Question: In the process of making a Wordpress post parser for my personal website but hitting some behaviour I can't explain.
Here's the code:
'''
// Wordpress uses <p></p> sections for new lines
$sections = $doc->getElementsByTagName('p');
foreach ($sections as $section)
{
$hasChilderen = $section->hasChildNodes();
$contents = $section->nodeValue;
// If we have text, assume we are a paragraph (for the time being)
if (!empty($contents))
{
$section->setAttribute('class', 'post-inner-content-paragraph');
}
elseif ($hasChilderen)
{
$section->setAttribute('class', 'post-inner-content-media');
$section = change_tag_name($section, 'div');
$imgs = $section->getElementsByTagName('img');
foreach ($imgs as $img)
{
$img->removeAttribute('class');
}
}
else
{
$section->setAttribute('class', 'post-inner-content-empty');
}
}
'''
'change_tag_name':
'''
function change_tag_name($node, $name)
{
$doc = $node->ownerDocument;
$newnode = $doc->createElement($name);
foreach ($node->childNodes as $child)
{
$child = $doc->importNode($child, true);
$newnode->appendChild($child);
}
if ($node->hasAttributes())
{
foreach ($node->attributes as $attr)
{
$name = $attr->nodeName;
$value = $attr->nodeValue;
$newnode->setAttribute($name, $value);
}
}
$node->parentNode->replaceChild($newnode, $node);
return $newnode;
}
'''
There's no way for a '<p>' block to passed as a section and NOT get an attribute assigned to it, however:

The highlighted '<p>' block doesn't have a class!
Here's the HTML loaded into the 'DOMDocument' '$dom': <URL>
Here's the HTML leaving my parse function: <URL>
I can't detect any reason why this particular '<p>' block isn't being set a class.
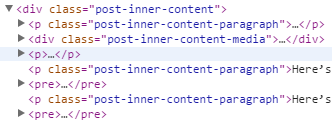
Answer: ## Solution
You have to traverse the node list backwards in order to make the kind of changes I want to do. crnix's answer helped identify that the problem occured with 'replaceChild' within the 'change_tag_name' function. Changing my 'foreach' loop to the following fixed my issue:
'''
$sections = $doc->getElementsByTagName('p');
$i = $sections->length - 1;
while ($i > -1)
{
$section = $sections->item($i);
// Change tag name of section
$i--;
}
'''